Current action and preconditions to check: path_clear

Your task: For each precondition in the list above, predict whether it will hold at this action.

Consider the current scene as observed from the mobile robot's camera, and analyze the predicted future states of all dynamic agents (e.g., people, animals, vehicles, or any moving entities) within the NEXT SECOND.

IMPORTANT: Only answer "very likely" if you are absolutely certain—based on strong, clear evidence—that a dynamic agent will violate the precondition in the predicted future state. Do NOT answer "very likely" for unlikely, ambiguous, or low-probability risks.

Ask yourself for each precondition: Is there a high probability, with clear and convincing evidence, that the predicted future states of any dynamic agent will interfere with the predicted future state of the currently executing action within the NEXT SECOND, causing that precondition to fail?

Assess the risk level based on these predictions. Use "likely" or "very likely" if motions create a clear risk of interference.

Use "neutral" or "improbable" if agents are nearby but their predicted paths are clearly diverging or non-conflicting.

Failure Risk Categories: "very improbable", "improbable", "neutral", "likely", "very likely"

Answer Format: Output ONLY the probability_of_failure value from these categories: "very improbable", "improbable", "neutral", "likely", "very likely"

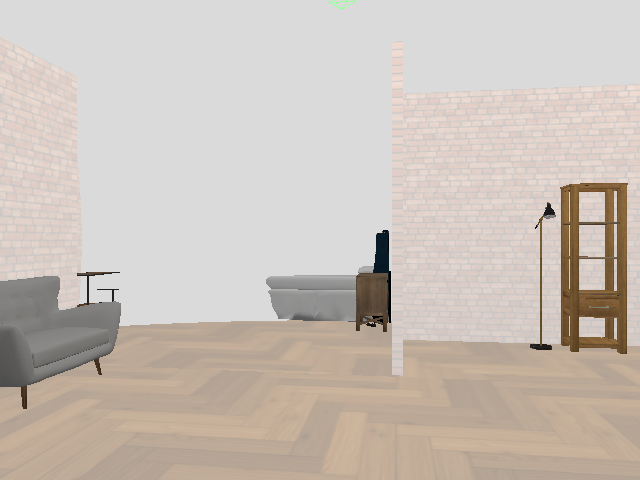

Answer: very improbable